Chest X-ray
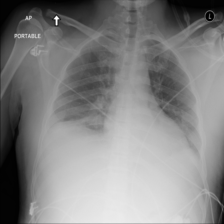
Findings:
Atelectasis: positive
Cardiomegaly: negative
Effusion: negative
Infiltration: negative
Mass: negative
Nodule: negative
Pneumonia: negative
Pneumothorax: negative
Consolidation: negative
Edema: negative
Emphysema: negative
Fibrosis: negative
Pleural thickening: negative
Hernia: negative